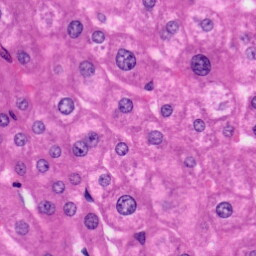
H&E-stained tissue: Liver